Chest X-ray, PA view. Patient: 36 years old, sex M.
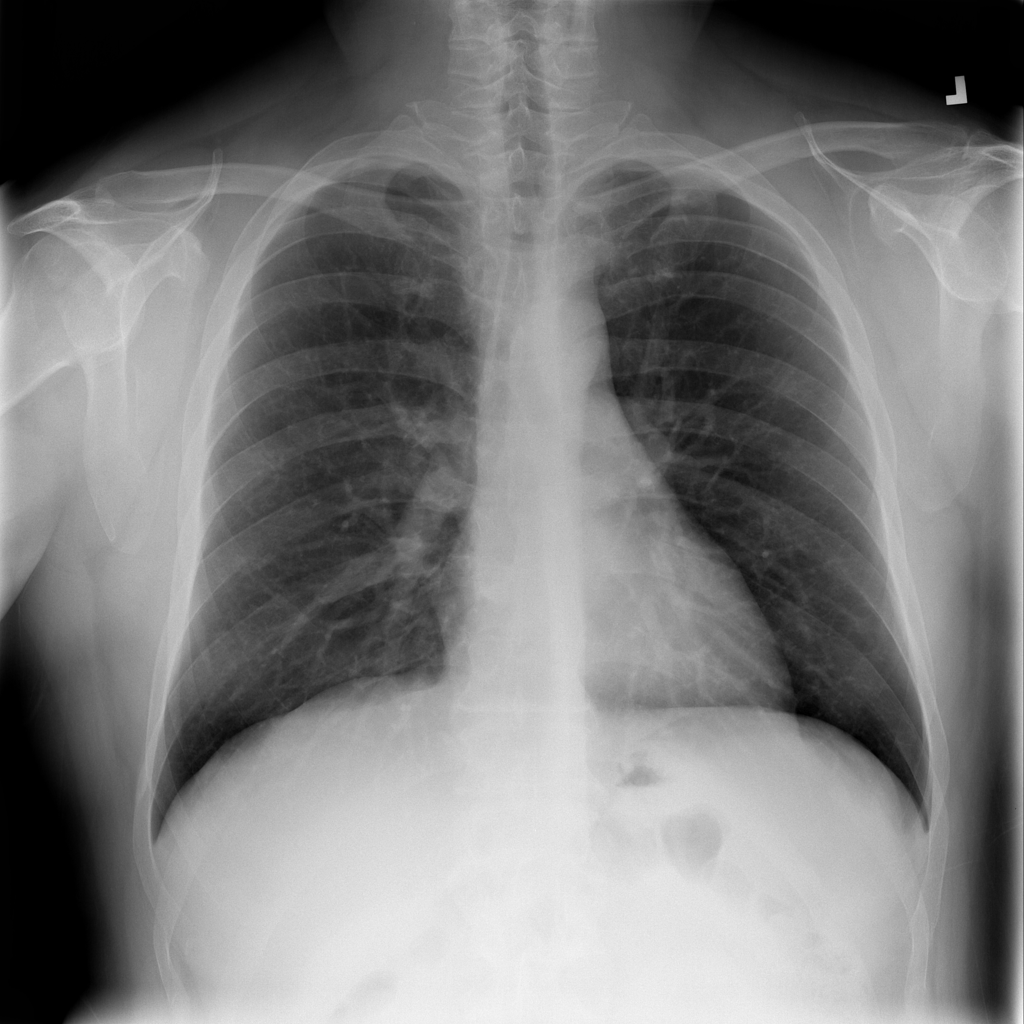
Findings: No Finding